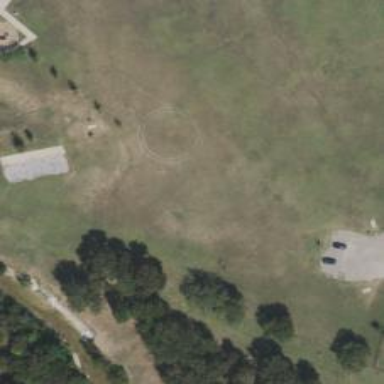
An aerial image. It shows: Disc golf hole as part of disc golf sport activity.